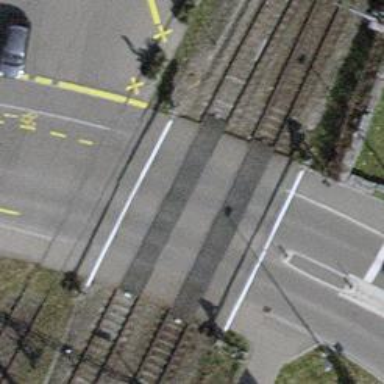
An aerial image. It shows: Level crossing with full barriers and lights.